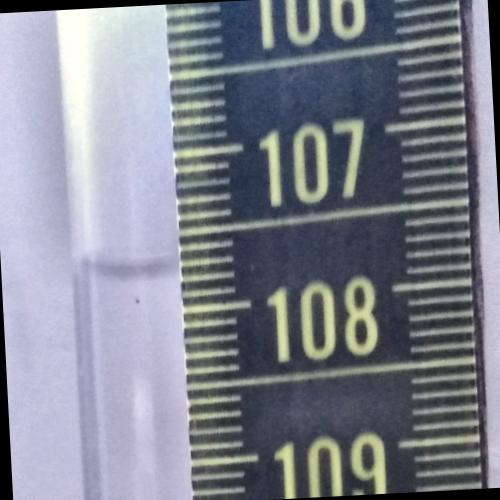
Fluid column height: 107.7 cm